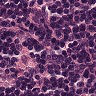
Metastatic tissue present: no